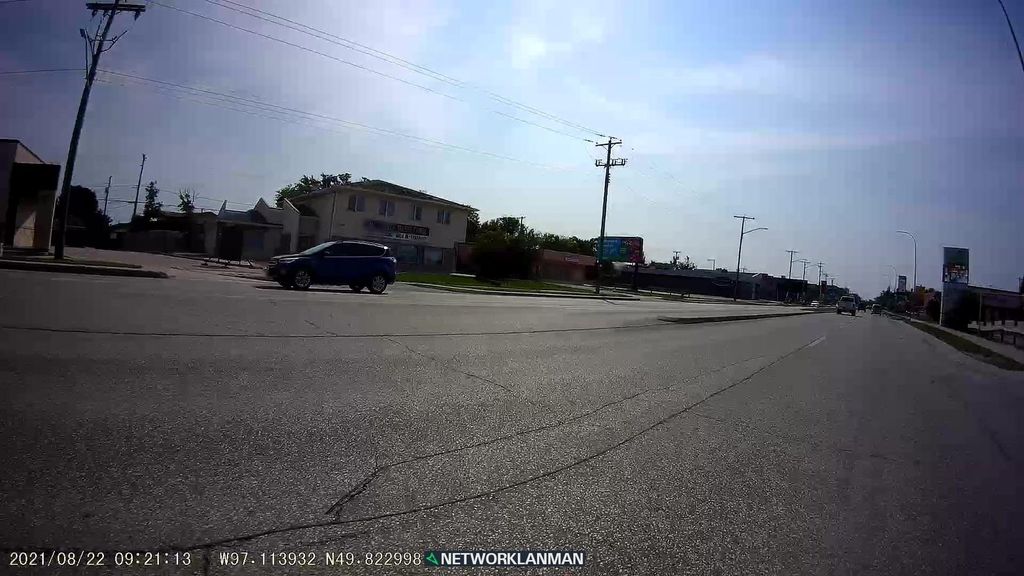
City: winnipeg